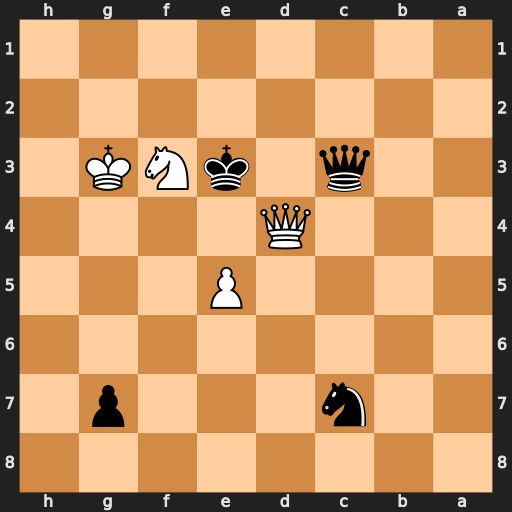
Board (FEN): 8/2n3p1/8/4P3/3Q4/2q1kNK1/8/8
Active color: b
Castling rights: -
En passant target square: -
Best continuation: Qxd4 Nxd4 Kxd4